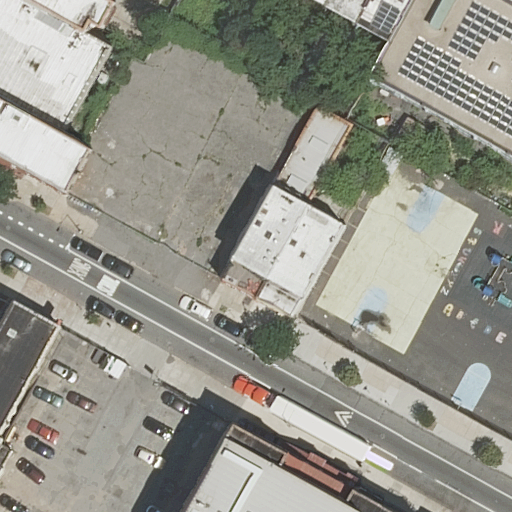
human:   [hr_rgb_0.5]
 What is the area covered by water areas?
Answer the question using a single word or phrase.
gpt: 0m2

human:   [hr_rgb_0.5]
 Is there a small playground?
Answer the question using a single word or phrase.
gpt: no

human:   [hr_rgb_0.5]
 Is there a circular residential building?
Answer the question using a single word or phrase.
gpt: no

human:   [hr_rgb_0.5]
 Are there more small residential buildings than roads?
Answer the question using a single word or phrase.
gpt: yes

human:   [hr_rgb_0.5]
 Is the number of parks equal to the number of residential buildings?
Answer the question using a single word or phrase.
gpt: no

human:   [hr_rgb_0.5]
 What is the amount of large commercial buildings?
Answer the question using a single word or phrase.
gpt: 0

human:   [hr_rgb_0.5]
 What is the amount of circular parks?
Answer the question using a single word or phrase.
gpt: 0

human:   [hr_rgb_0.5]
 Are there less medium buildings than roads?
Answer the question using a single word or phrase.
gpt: no

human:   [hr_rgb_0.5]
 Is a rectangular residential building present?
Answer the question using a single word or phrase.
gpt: yes

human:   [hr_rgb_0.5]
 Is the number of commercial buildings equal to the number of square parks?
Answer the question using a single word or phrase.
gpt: yes

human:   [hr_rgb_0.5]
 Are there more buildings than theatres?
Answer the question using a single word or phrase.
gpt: yes

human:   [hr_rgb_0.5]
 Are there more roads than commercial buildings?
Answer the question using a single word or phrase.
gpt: yes

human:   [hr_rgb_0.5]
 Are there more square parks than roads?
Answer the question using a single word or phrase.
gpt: no

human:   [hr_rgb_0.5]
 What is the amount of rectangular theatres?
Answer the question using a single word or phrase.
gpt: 1

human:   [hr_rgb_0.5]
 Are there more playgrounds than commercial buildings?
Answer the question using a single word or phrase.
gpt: yes

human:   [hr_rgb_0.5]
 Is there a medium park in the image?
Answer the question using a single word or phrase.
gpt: no

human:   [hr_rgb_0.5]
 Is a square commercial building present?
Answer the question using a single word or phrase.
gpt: no

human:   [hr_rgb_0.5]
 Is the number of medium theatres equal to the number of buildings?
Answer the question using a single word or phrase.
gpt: no

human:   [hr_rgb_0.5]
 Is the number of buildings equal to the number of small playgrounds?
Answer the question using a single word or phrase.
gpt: no

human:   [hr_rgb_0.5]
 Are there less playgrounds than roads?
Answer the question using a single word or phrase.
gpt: yes

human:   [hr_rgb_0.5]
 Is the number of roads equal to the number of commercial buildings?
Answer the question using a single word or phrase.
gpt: no

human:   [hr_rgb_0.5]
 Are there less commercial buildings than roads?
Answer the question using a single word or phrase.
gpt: yes

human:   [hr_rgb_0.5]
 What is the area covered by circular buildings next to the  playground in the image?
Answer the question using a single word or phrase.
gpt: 0m2

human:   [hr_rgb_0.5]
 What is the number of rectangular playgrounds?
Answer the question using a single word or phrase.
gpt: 1

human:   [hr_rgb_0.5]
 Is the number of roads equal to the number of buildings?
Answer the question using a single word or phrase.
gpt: no

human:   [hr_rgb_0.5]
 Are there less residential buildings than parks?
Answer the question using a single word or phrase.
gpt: no

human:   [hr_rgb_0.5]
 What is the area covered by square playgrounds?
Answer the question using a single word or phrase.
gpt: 0m2

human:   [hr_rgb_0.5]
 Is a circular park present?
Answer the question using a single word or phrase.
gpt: no

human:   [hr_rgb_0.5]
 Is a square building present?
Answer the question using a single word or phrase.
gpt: no

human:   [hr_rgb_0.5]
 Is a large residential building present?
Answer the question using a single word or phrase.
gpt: no

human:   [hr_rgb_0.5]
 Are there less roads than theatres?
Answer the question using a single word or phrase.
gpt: no

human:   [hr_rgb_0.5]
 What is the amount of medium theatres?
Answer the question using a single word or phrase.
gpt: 1

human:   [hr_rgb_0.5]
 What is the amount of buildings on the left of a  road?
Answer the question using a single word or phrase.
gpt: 4

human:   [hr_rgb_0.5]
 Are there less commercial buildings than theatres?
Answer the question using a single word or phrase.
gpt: yes

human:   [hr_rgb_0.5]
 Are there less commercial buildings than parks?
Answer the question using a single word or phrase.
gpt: yes

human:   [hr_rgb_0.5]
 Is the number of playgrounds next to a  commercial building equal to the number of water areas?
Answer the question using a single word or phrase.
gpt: yes